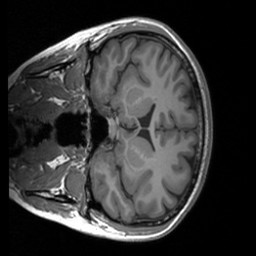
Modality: T1w
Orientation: coronal
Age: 19
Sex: female
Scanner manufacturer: siemens
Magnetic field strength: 3 T
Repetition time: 1.9 s
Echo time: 0.00226 s